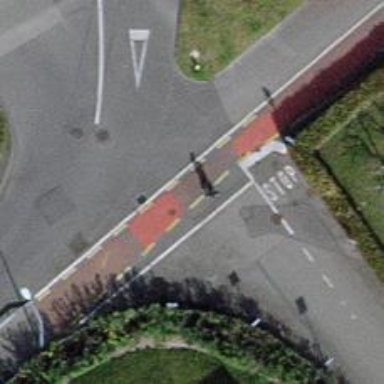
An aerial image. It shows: Unmarked road crossing.